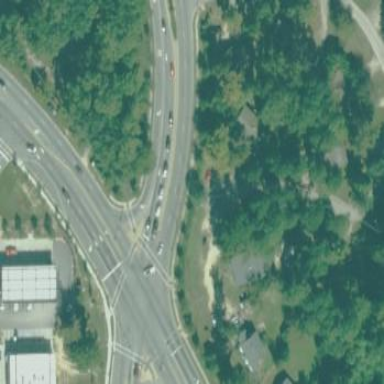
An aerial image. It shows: Asphalt surface in trunk highway area.